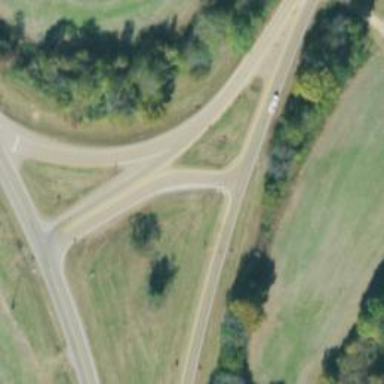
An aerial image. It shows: Primary highway.